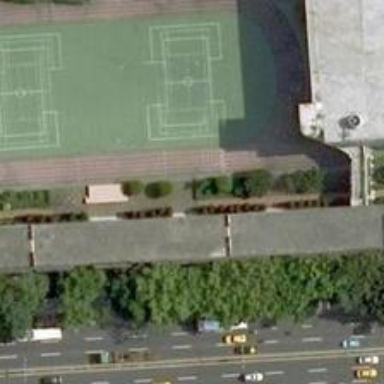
A row of shrubs completely separated from the straight road and the playground .